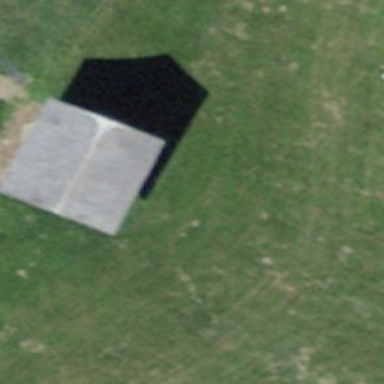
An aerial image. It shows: Barn.